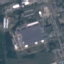
Label: Industrial